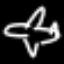
Label: airplane